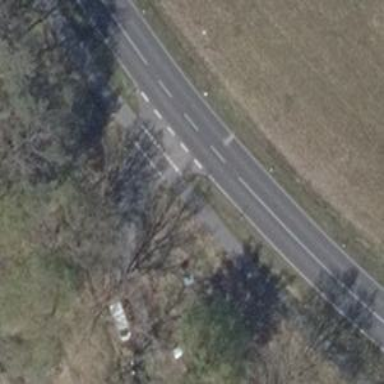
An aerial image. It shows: Unmarked crossing on the road.